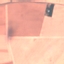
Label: AnnualCrop